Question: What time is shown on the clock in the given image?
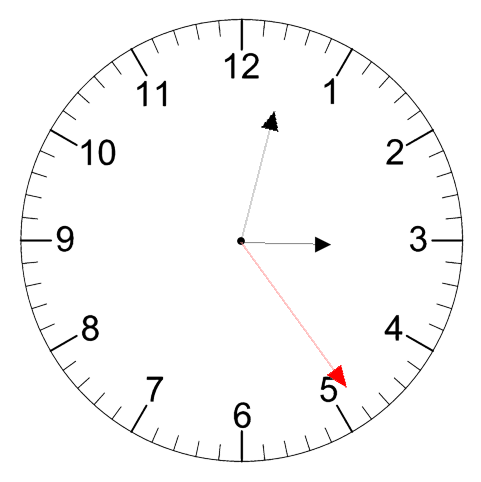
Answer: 03:02:24